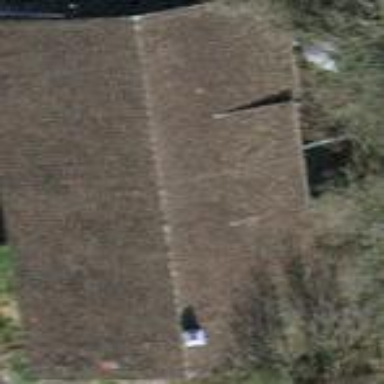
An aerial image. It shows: Rural barn.